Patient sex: M
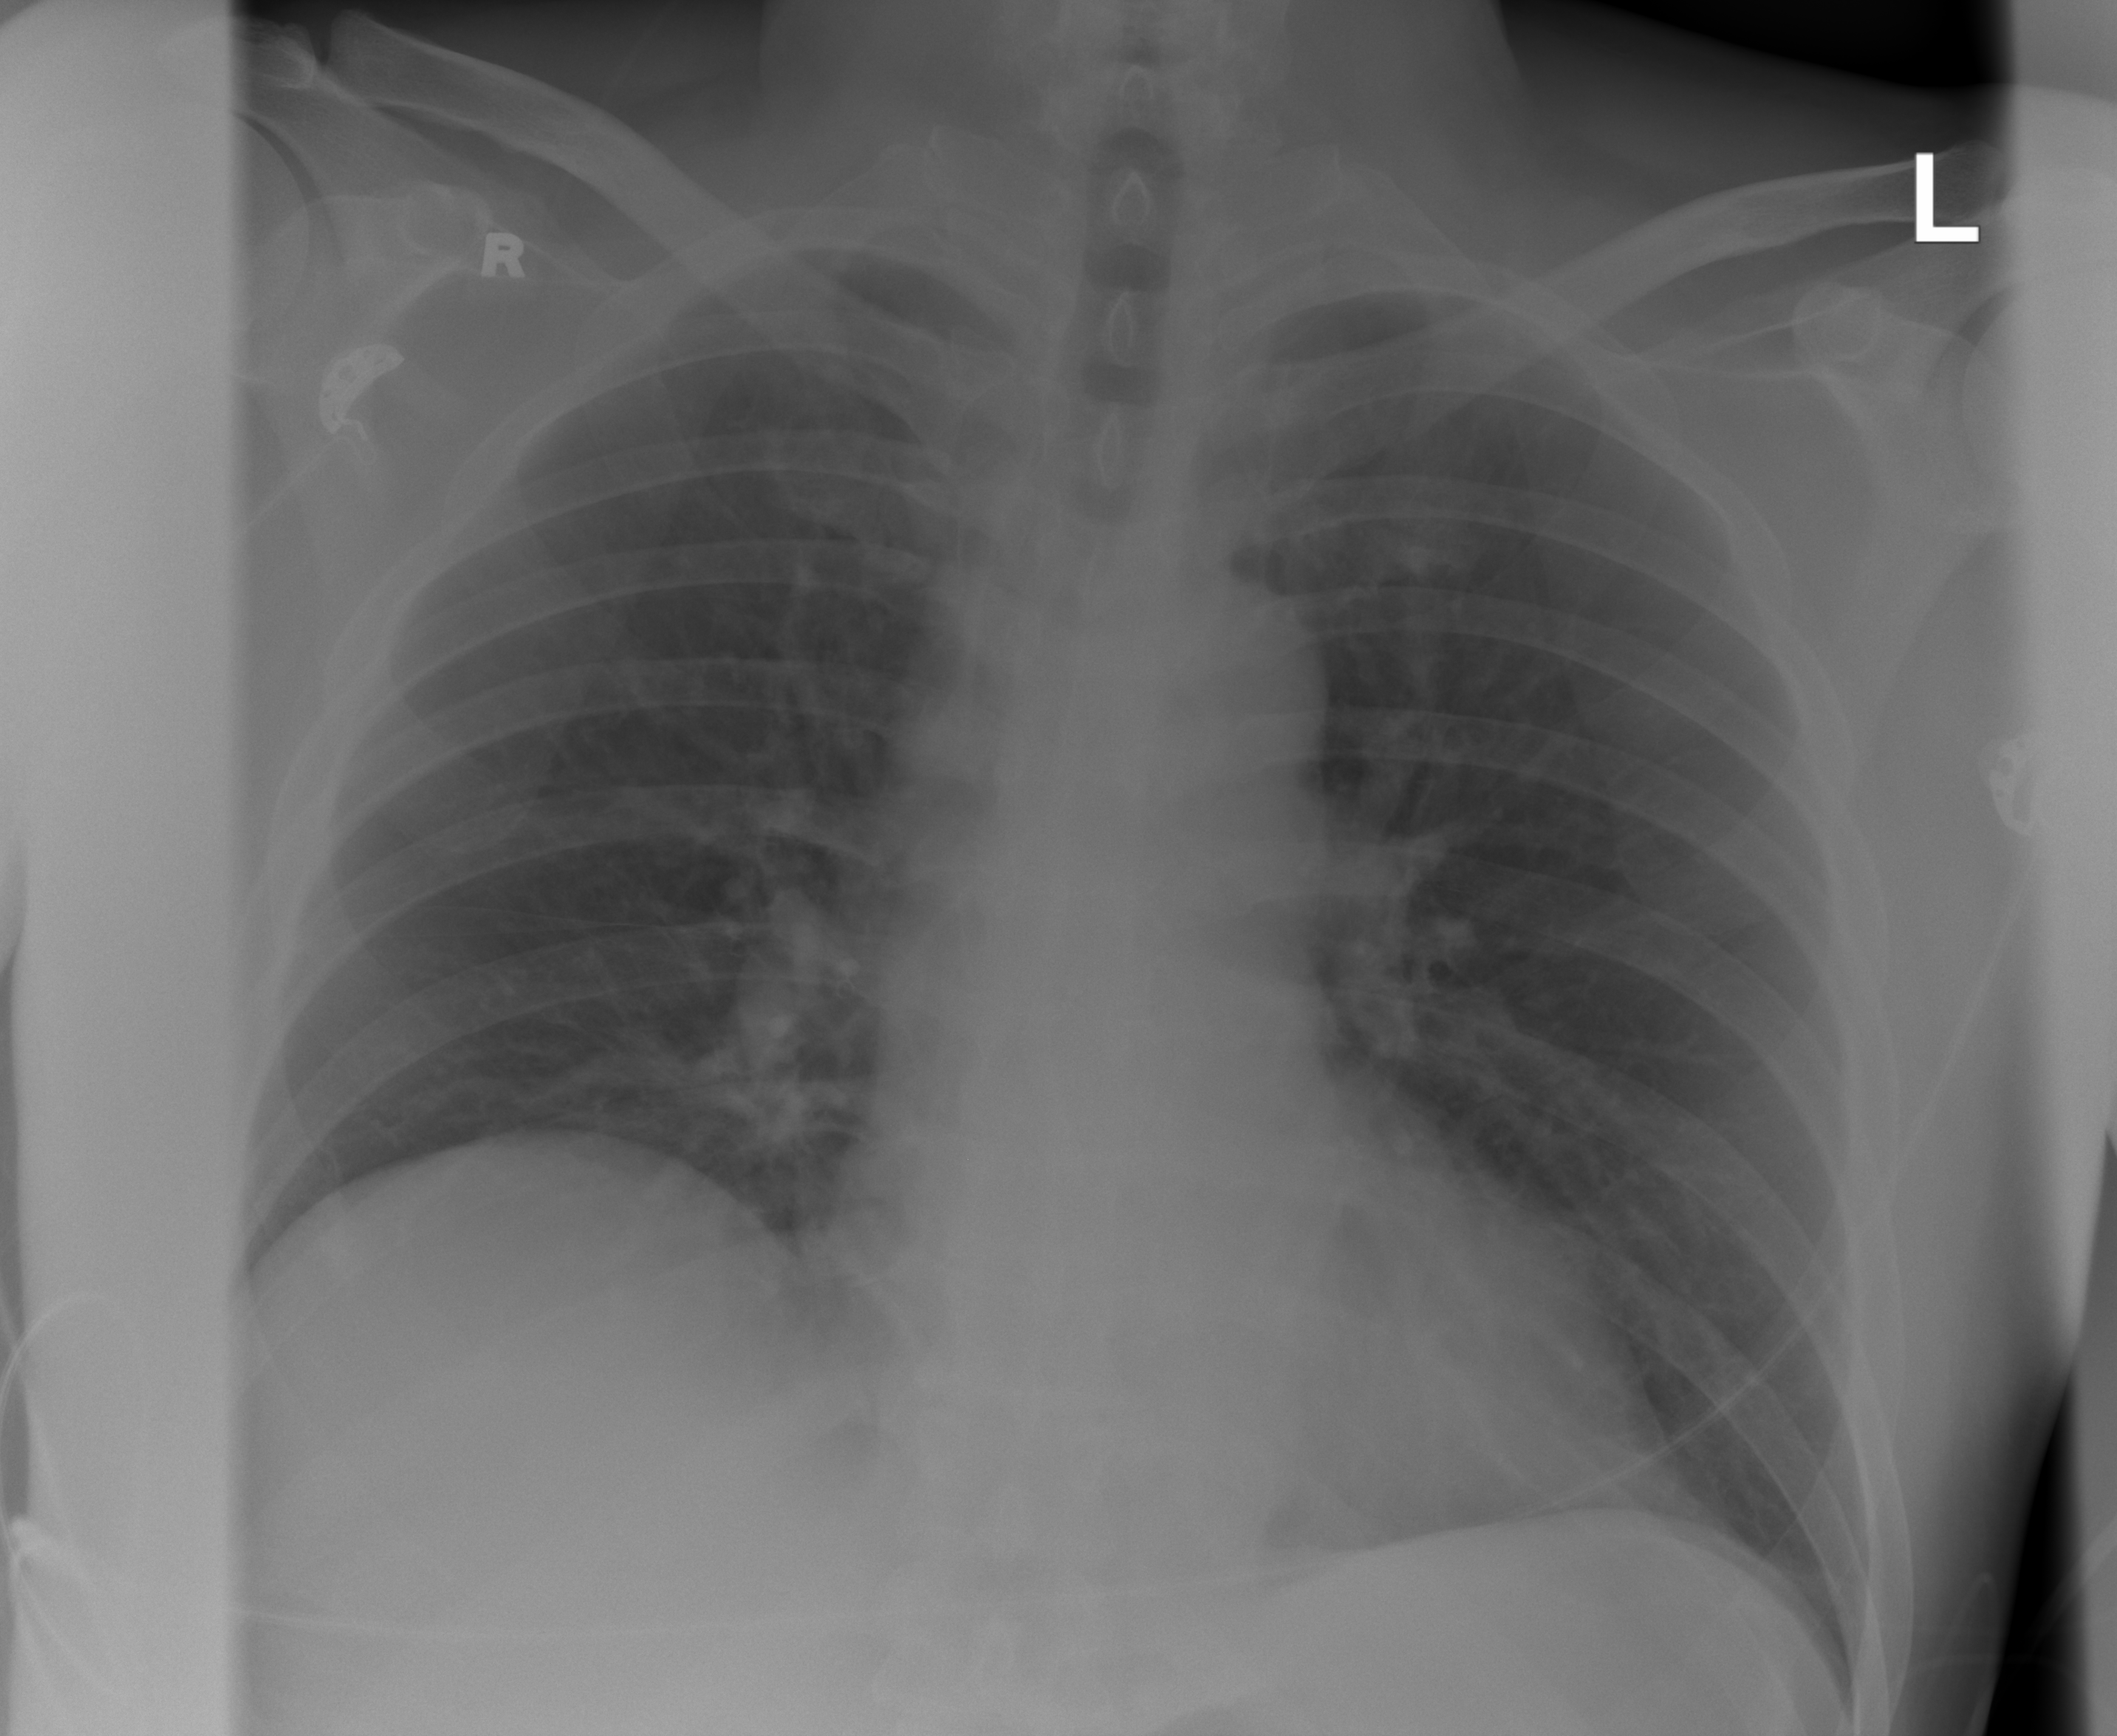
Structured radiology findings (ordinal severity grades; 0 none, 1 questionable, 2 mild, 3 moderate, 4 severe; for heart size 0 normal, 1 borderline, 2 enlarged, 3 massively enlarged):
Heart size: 0
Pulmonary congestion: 2
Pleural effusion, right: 0
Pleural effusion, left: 0
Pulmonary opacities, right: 0
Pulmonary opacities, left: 0
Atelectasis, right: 2
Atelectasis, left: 0